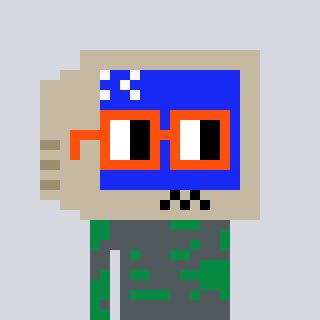
a pixel art character with square orange glasses, a old monitor-shaped head and a green-colored body on a cool background